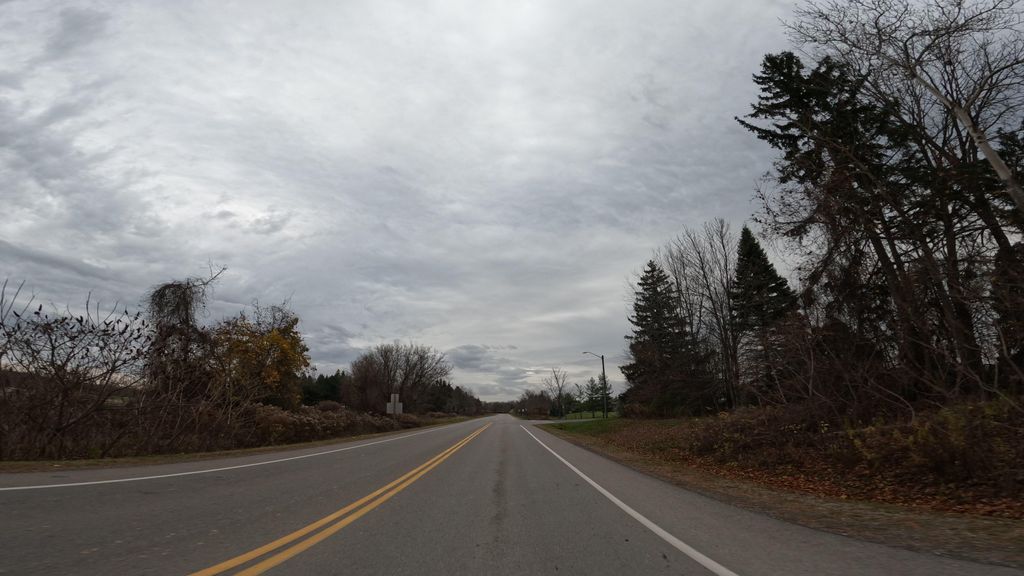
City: hamilton